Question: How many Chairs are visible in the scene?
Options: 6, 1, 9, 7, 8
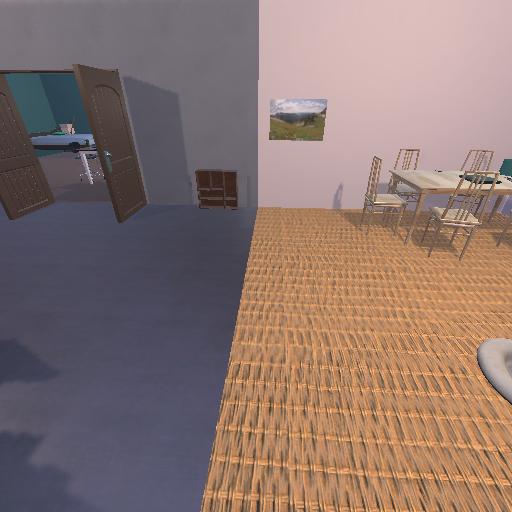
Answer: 6